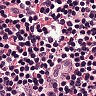
Metastatic tissue present: no